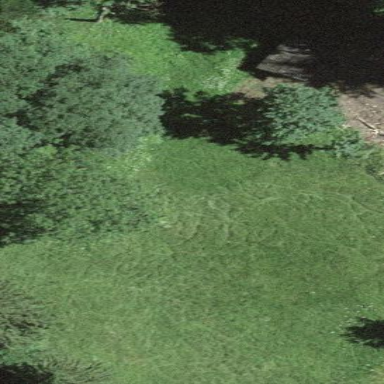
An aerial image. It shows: Beautiful meadow.